Question: I have 2 correlated incoming messages from 2 different systems (SystemA and SystemB) and I just want to basically copy over a couple fields from the SystemA message to the SystemBmessage.
So my Construct Message shape looks like this:

The Message Assignment shape just has this code inside it:
'''
xmlIncomingNoAttachHolder = new System.Xml.XmlDocument();
xmlIncomingNoAttachHolder = msgMultiPartInNoAttachment.BodySegments;
// assigning the SsytemB version (no attachment) first.
// Also, since we are only copying a couple fields, this can serve as the base.
msgComboWithAttach = xmlIncomingNoAttachHolder;
msgComboWithAttach(XMLNORM.TargetCharset) = "UTF-8";
'''
The map then just has the 2 input (SystemA schema and SystemB schema) ORU messages on left and the output ORU message on the right, which also shares the same schema as the SystemB input message.
My hope was that I could just use the message assignment code above to assign the Output 'msgComboWithAttach' message, then use the mapper to map over the few fields that we need from the SystemA message to the SystemB message.
But it seems that as soon as I apply the map, it clears the pre-loaded 'msgComboWithAttach' message before performing the transform and then applies the map. The resulting message then contains those fields that are copied over in the map and none of the other segments/fields that were assigned in the message assignment .
Is this expected behaviour, in which case, I would have to do a Mass-Copy on all the segments in the Map? Or is there a way to pre-load/copy the message like I want and then only Map a couple fields over?
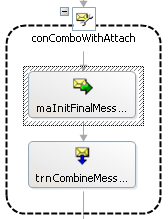
Answer: Yes, that is the expected behavior since the transform will create a message. You cannot use Xslt to modify a document in that way.
Dijkgraaf's solution will work. As an alternative, you can use the Orchestration xpath() function to read and set specific values in Message. See: <URL>